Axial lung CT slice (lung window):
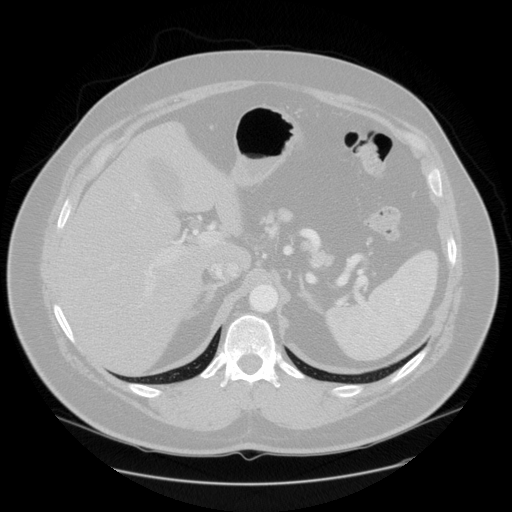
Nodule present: no